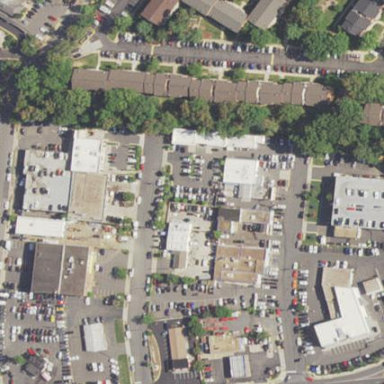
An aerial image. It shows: Retail area with shop specializing in car repair.